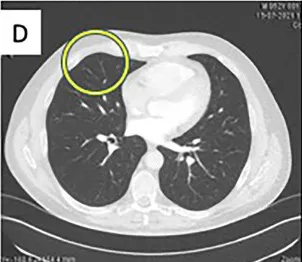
Comparison between baseline imaging and on-treatment imaging. At 12-week. Showing disappearance of pulmonary lesions (yellow circle).
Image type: radiology (ct)